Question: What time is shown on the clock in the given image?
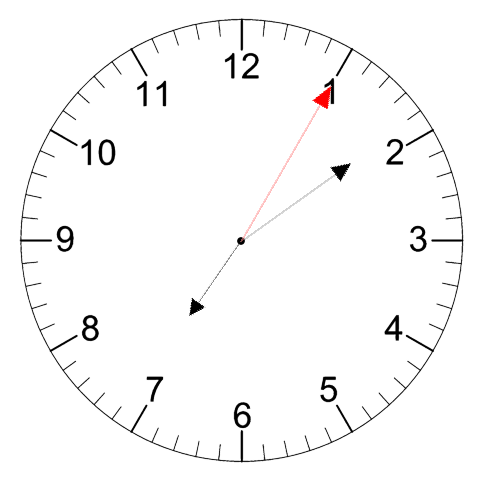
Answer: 07:09:05